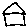
Label: house